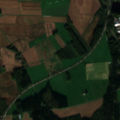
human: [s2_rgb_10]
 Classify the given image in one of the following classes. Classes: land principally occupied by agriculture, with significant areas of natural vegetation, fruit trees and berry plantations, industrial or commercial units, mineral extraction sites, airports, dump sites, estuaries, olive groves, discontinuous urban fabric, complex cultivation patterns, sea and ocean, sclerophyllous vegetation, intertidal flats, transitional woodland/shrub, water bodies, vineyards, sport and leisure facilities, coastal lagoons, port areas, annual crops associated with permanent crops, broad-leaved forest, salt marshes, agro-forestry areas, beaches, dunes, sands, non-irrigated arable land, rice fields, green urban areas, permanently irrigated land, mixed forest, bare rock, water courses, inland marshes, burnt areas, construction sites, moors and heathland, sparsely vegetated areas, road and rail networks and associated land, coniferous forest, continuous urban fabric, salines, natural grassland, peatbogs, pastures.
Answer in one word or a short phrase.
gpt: discontinuous urban fabric, non-irrigated arable land, land principally occupied by agriculture, with significant areas of natural vegetation, water bodies